Aerial crown-view tile of a tropical tree (Barro Colorado Island, Panama), acquired 20240716:
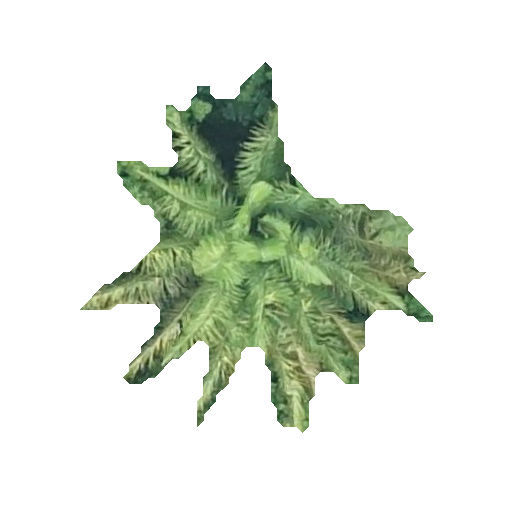
Species: Oenocarpus mapora
GBIF accepted scientific name: Oenocarpus mapora
Crown area: 91.488 m²